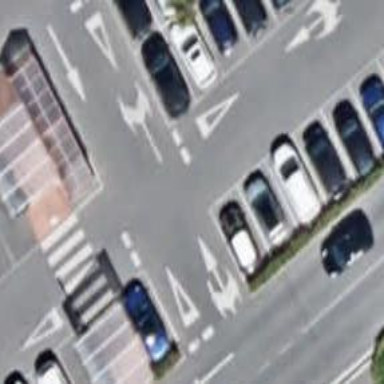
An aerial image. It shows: Parking aisle designated as service road.